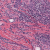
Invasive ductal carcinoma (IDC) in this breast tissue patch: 1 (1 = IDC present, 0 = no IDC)